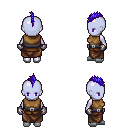
a pixel art fantasy rpg character, female body template, dark elf, purple skin, leather chest armor, robe skirt, blue mohawk hairstyle, metal gloves, white slippers, four views (front, back, left, right), 2x2 character sprite sheet, small pixel art, hard edges, no anti-aliasing